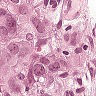
Metastatic tissue present: yes